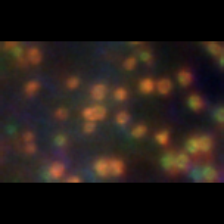
Taxon: Phaeocystis
Group: Other